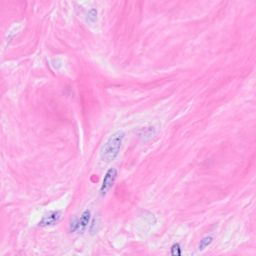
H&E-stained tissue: Breast